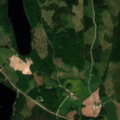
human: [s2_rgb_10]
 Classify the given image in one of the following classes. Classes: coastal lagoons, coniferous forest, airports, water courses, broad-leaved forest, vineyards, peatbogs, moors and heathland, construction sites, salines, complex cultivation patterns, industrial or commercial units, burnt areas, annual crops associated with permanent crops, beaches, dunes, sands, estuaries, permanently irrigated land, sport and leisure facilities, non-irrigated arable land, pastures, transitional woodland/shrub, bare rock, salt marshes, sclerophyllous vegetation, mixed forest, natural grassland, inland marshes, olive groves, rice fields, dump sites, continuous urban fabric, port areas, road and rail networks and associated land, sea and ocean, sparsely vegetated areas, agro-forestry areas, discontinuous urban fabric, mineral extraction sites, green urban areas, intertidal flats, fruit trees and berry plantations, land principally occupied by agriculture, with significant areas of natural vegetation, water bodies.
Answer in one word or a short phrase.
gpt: land principally occupied by agriculture, with significant areas of natural vegetation, broad-leaved forest, coniferous forest, mixed forest, water bodies